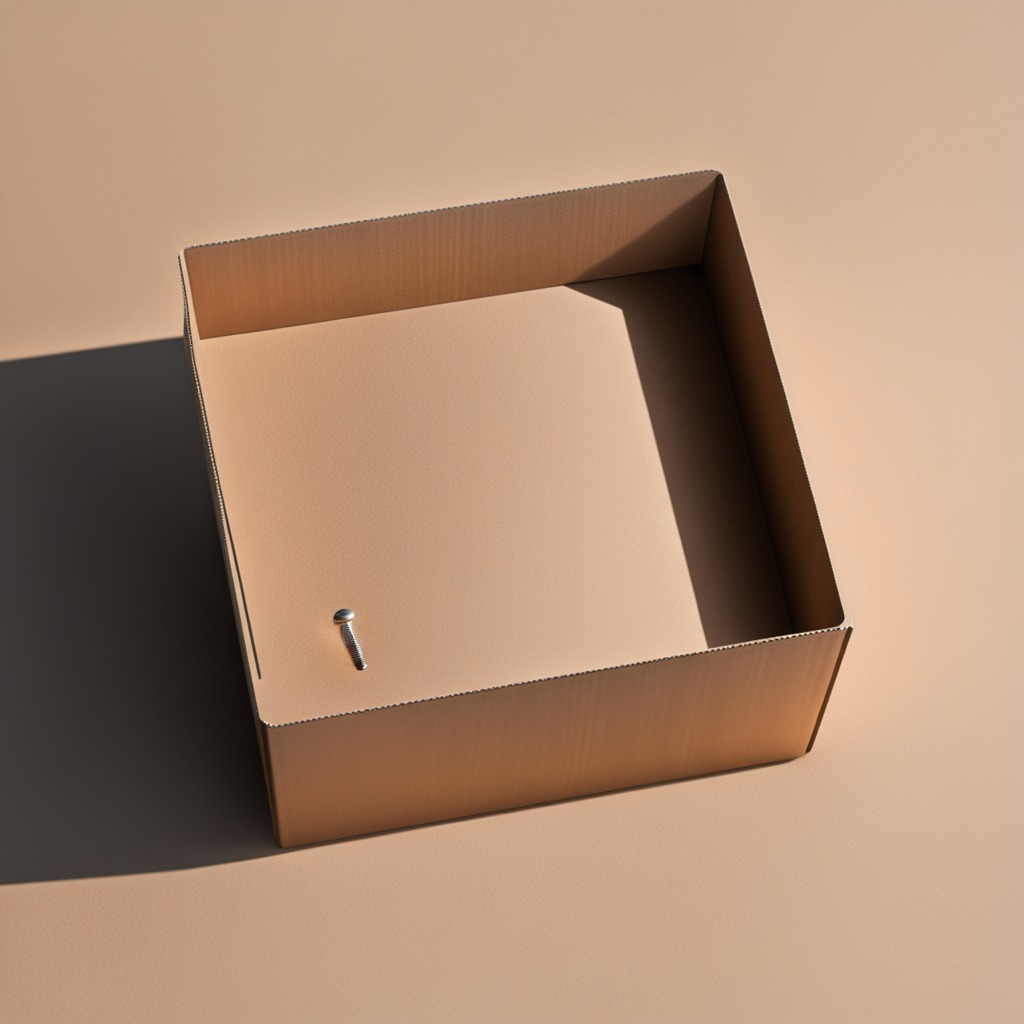
A metal screw lies on the cardboard box surface in an outdoor workshop during daytime bright natural light soft shadows slightly creased but